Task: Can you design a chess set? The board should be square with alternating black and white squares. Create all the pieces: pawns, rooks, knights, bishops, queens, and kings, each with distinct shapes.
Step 3127:
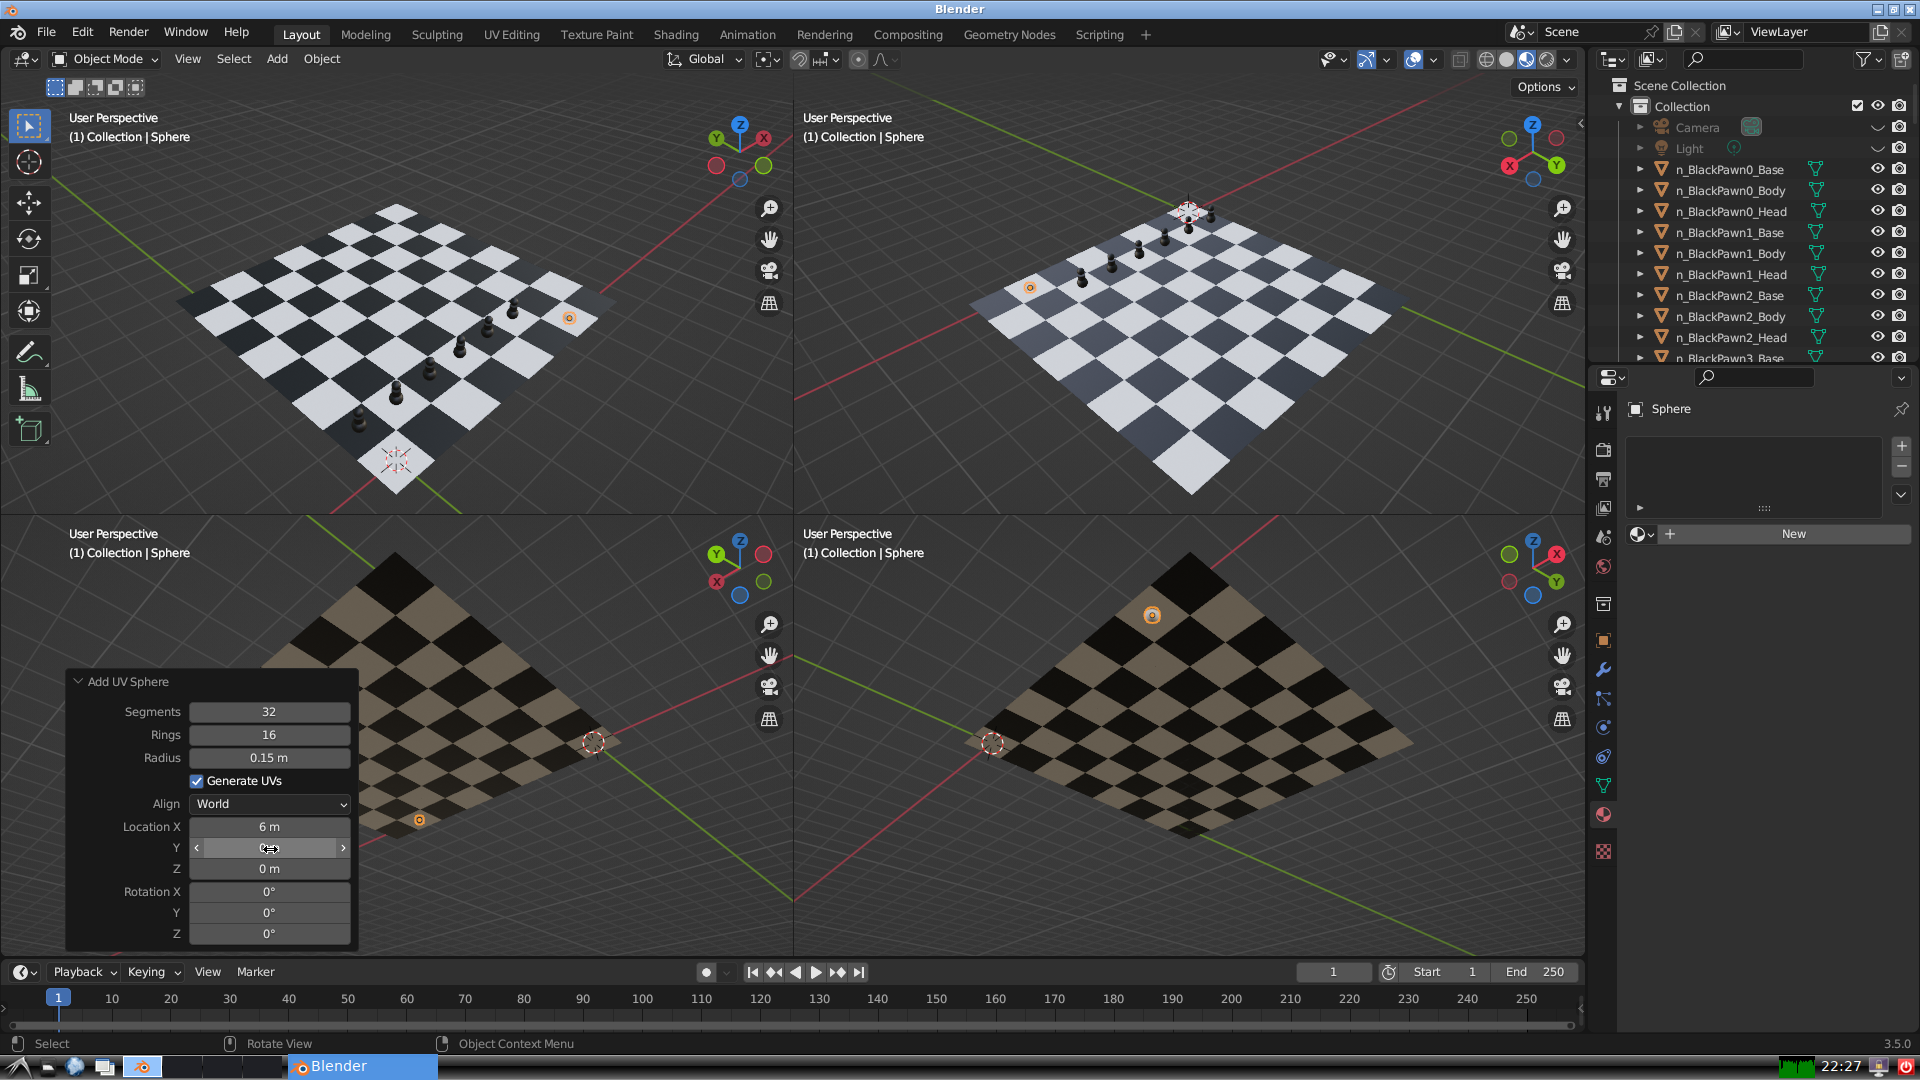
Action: click: no